Interaction volume radius: 10 \u00c5
Interaction volume height: 10 \u00c5
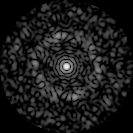
Disorder parameter: 0.7989